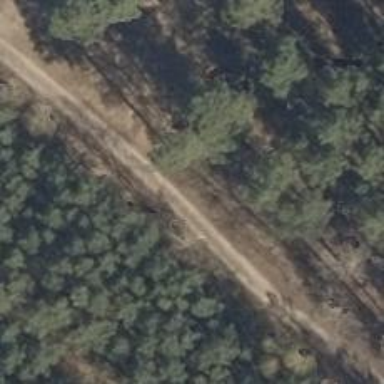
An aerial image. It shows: Dirt track road with grade 4 track type.